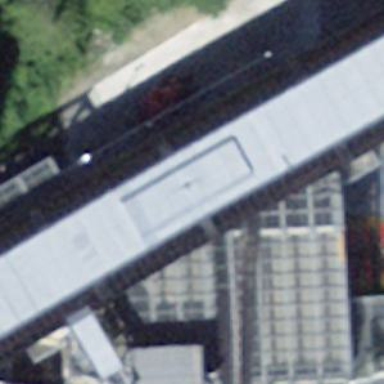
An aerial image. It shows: View of roof of building.